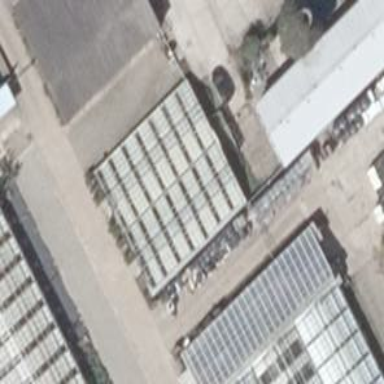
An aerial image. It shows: Greenhouse.